Field crop: maize
Growth stage: 1
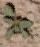
Species: datura